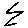
Label: zigzag